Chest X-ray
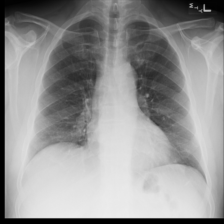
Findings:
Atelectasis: negative
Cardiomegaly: negative
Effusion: negative
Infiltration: positive
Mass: negative
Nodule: negative
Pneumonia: negative
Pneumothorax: negative
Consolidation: negative
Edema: negative
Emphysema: negative
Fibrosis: negative
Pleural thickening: negative
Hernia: negative